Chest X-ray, PA view. Patient: 60 years old, sex F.
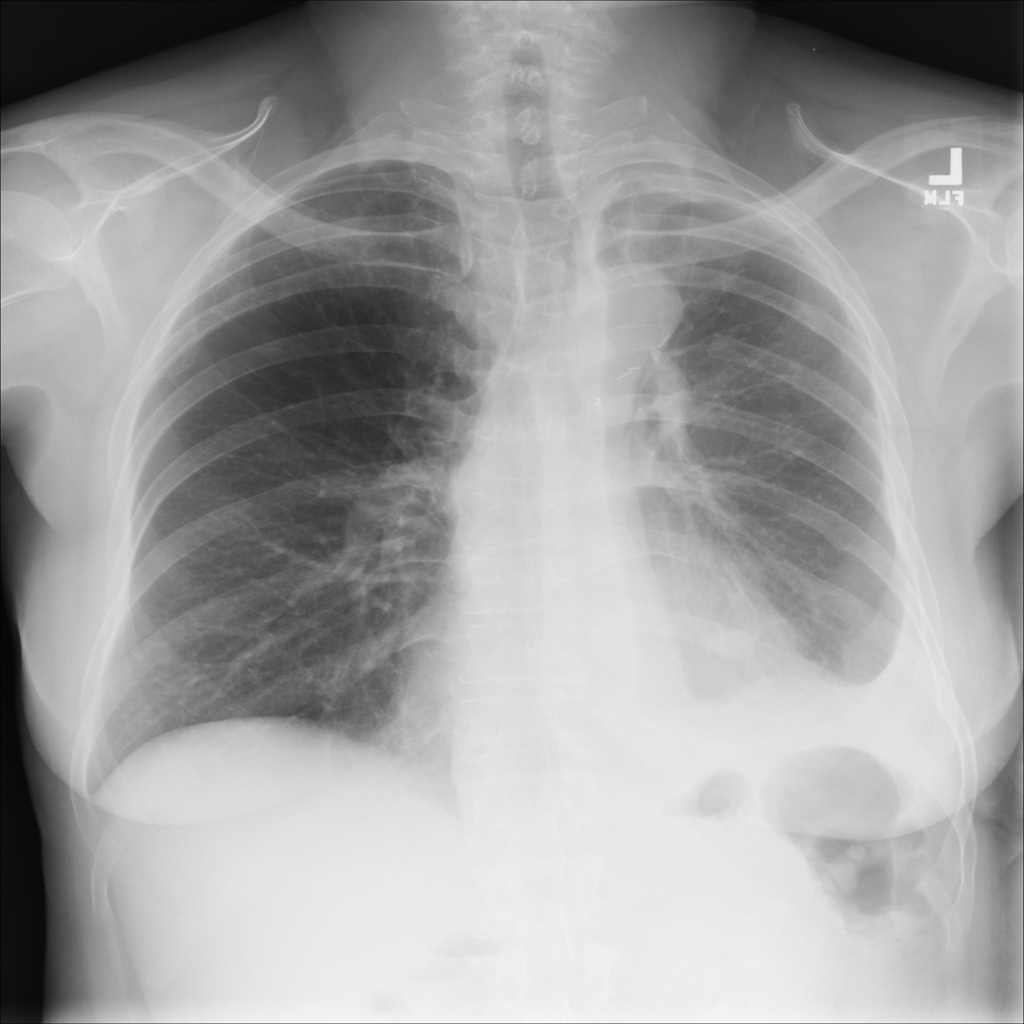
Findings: Effusion